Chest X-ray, PA view. Patient: 52 years old, sex F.
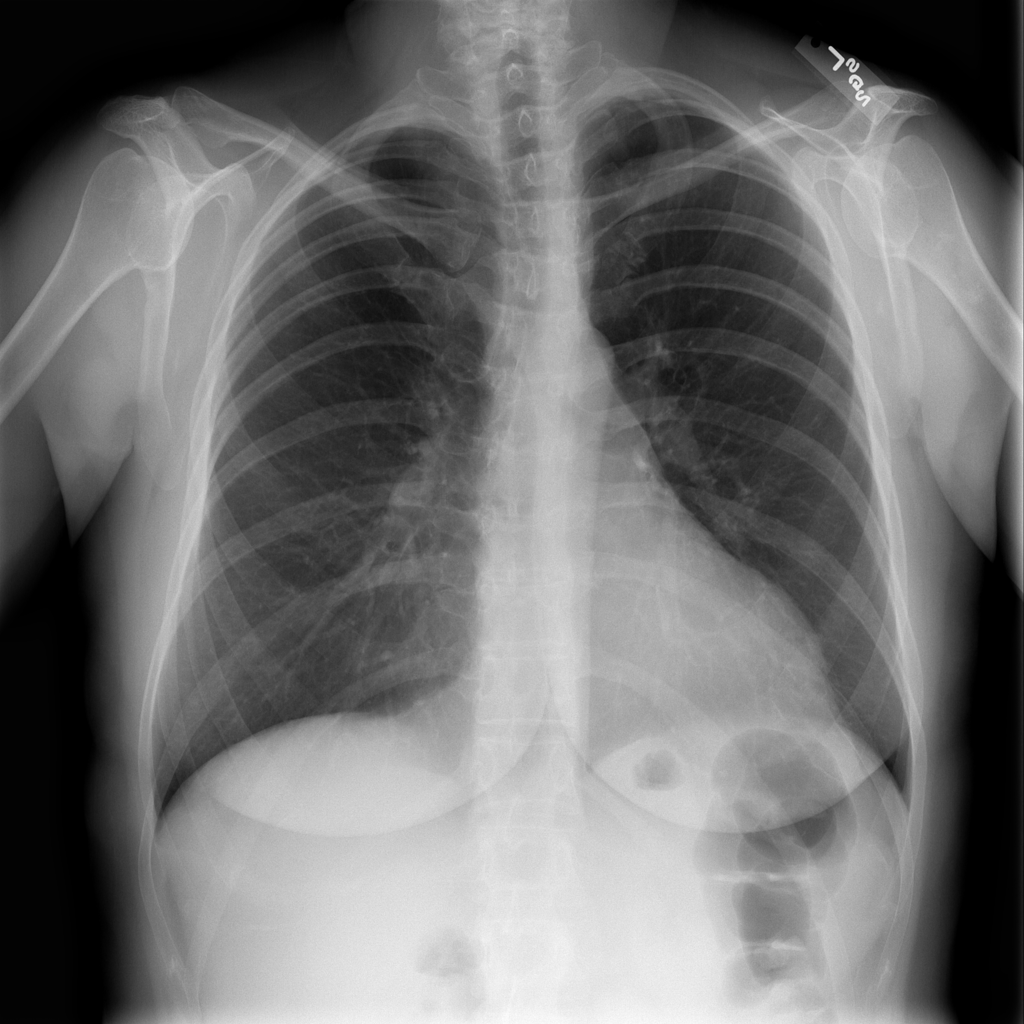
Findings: No Finding